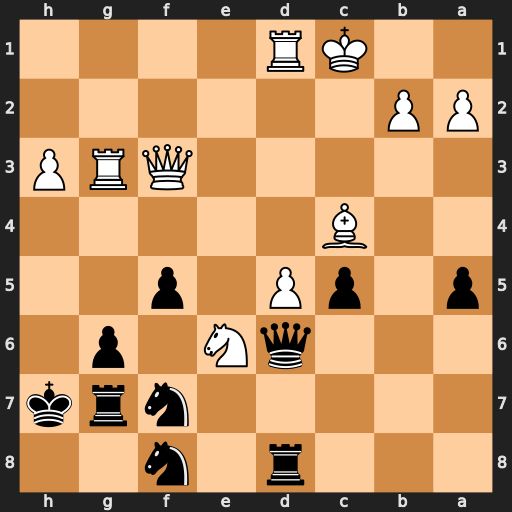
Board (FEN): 3r1n2/5nrk/3qN1p1/p1pP1p2/2B5/5QRP/PP6/2KR4
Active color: b
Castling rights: -
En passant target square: -
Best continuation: Ne5 Ng5+ Kg8 Qc3 Nxc4 Qxc4 Qxg3 d6+ Kh8